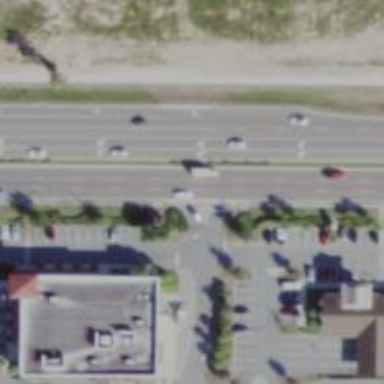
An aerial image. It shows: Crossing road.